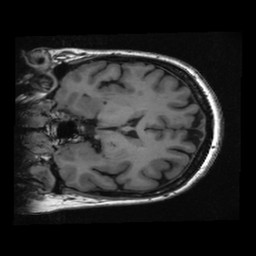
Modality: T1w
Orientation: coronal
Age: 67
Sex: female
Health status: healthy
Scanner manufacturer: ge
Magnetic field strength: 3 T
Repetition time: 0.008264 s
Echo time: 0.003108 s